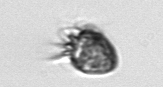
Label: Ciliophora